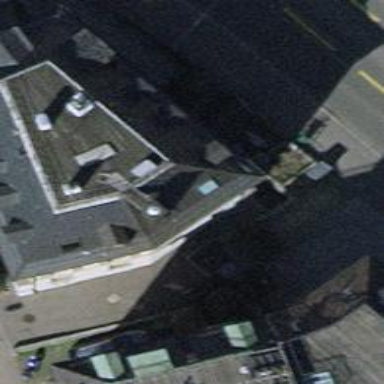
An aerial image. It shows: Restaurant.